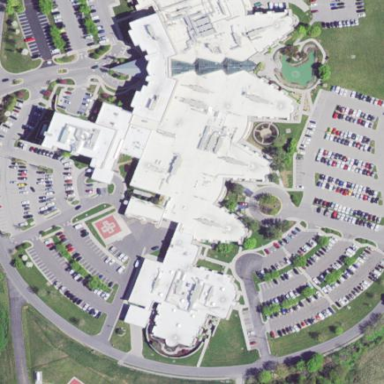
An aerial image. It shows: Healthcare facility identified as hospital.